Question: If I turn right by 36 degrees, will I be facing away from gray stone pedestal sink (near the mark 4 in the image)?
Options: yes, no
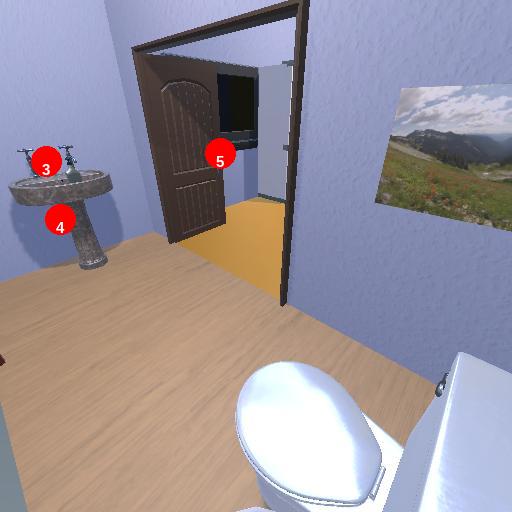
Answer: yes